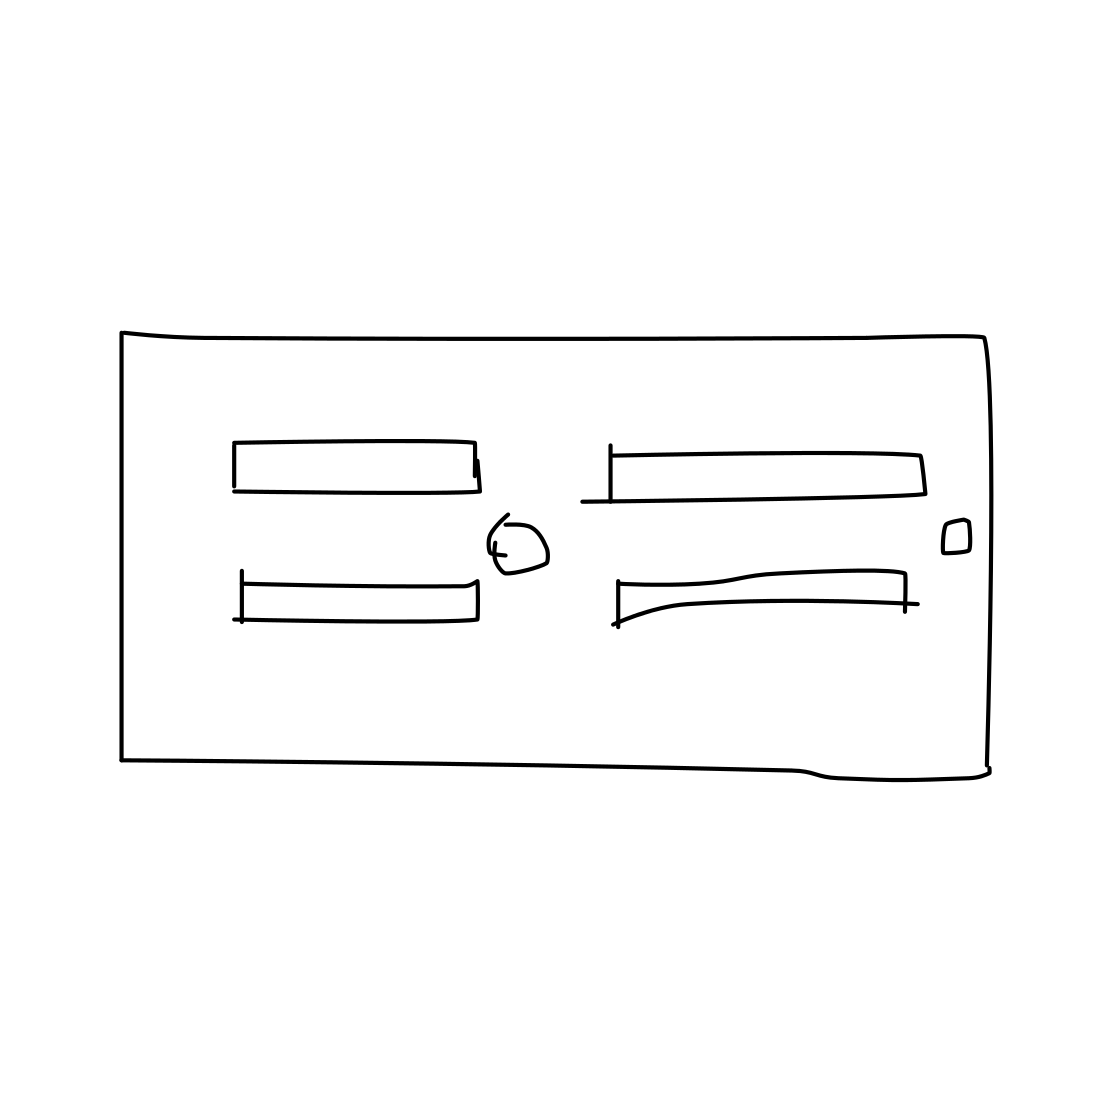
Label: power outlet